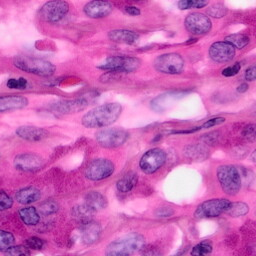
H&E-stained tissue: Pancreatic